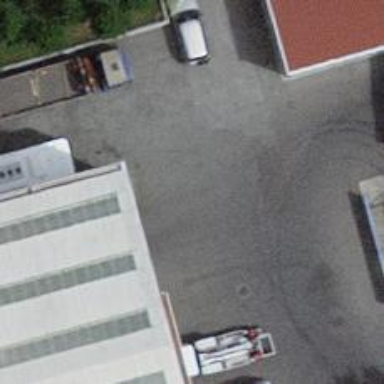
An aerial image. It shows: Car repair shop.